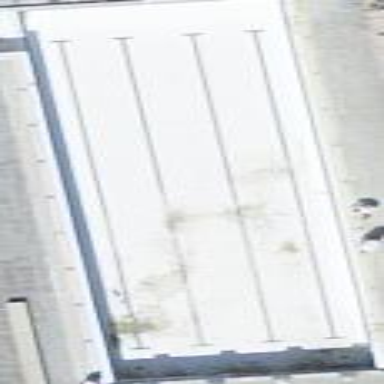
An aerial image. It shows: Swimming pool located in leisure land.